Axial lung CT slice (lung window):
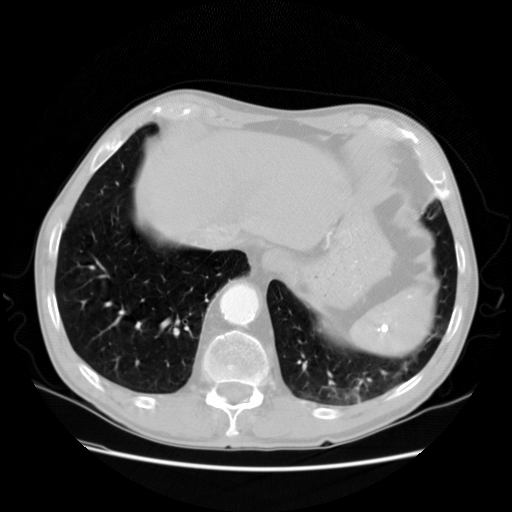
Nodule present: no